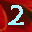
Label: 2